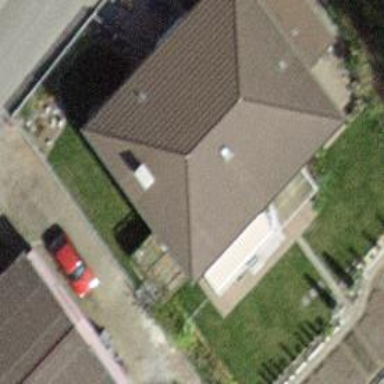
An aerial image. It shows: Hipped roof house.